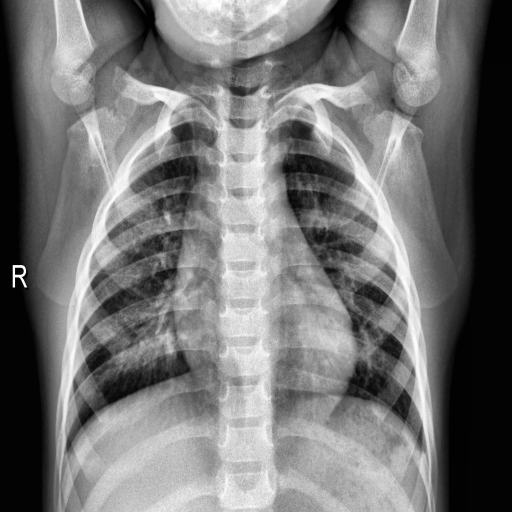
Finding: NORMAL